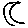
Label: moon